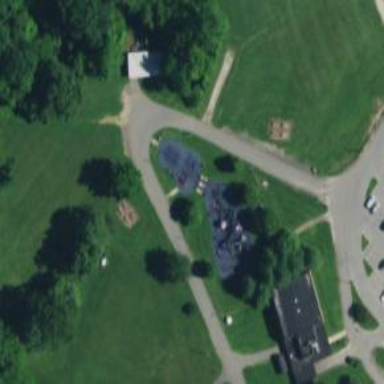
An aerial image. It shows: Playground with playful theme.